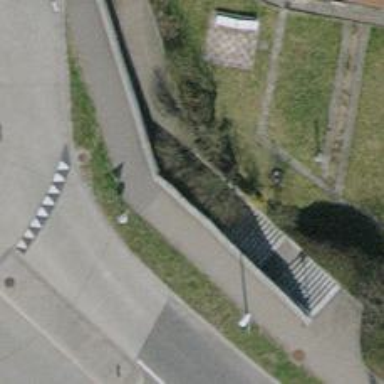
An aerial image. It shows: Set of concrete steps.